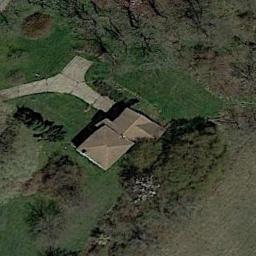
Label: residential